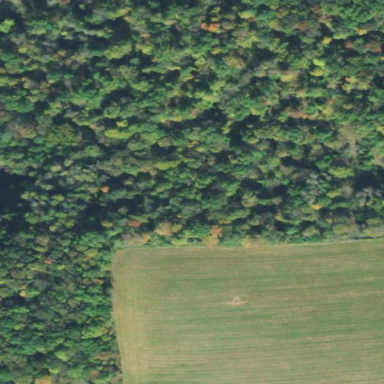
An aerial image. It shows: Beautiful woodland area.